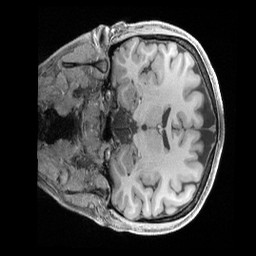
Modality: T1w
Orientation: coronal
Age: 29
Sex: female
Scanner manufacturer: siemens
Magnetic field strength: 3 T
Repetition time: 2.4 s
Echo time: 0.00241 s